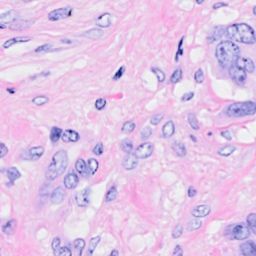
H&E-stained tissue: Breast